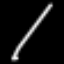
Label: square